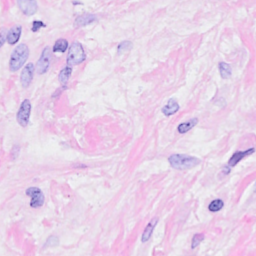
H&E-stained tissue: Breast